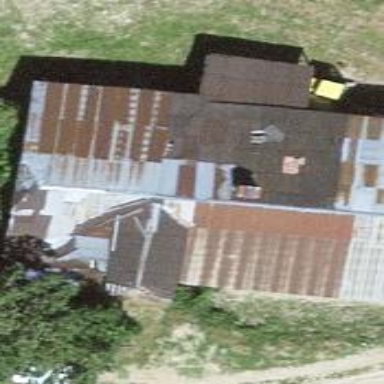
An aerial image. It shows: Farm building.